Question: I'm printing a time series that has the following format
'''
> <PHONE> 0.011955
> <PHONE> 0.013695
> <PHONE> 0.010797
> ....
> <PHONE> 0.010688
> <PHONE> 0.007209
> <PHONE> 0.006685
> <PHONE> 0.005539
'''
The first column is a timestamp in unix epoch format and the second is a variable to plot.
Notice that the timestamp pf the first line corresponds to "Tue May 20 00:00:53 CEST 2014" and the last line to "Tue May 20 23:50:53 CEST 2014". I veridied this with the following command:
'''
date -d @<timestamp>
'''
I'm using the following script to plot the time series
'''
set xdata time
set timefmt '%s'
set format x '%H'
plot 'series.txt' using 1:2 with lines notitle
'''
But I'm getting a plot with hours in the range 22, 00, 02. ...22 as shown in the next figure:

I will appreciate any suggestion on how to fix this. May this has to do with not setting properly the timezone? Many thanks in advance
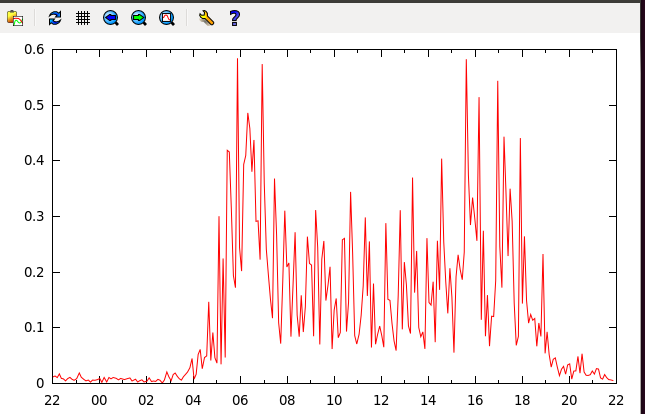
Answer: Gnuplot cannot change the time zone and uses UTC for all time data. This is where your 2h shift comes from:
'''
$ date -u -d @<PHONE>
Mo 19. Mai 22:00:53 UTC 2014
'''
In your specific case, you can just add the two hours in the 'using' statement:
'''
set xdata time
set timefmt '%s'
set format x '%H'
plot 'series.txt' using ($1 + 2*60*60):2 with lines notitle
'''
Beware, that this explicitely assumes, that you run the script only on computers in the same time zone. I think there is no generic way to convert between time zones within gnuplot, since it doesn't support them.